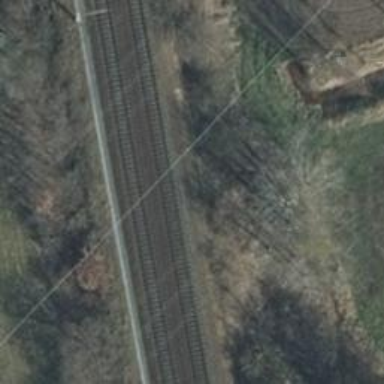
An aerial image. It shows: Milestone along the railway track with catenary mast.